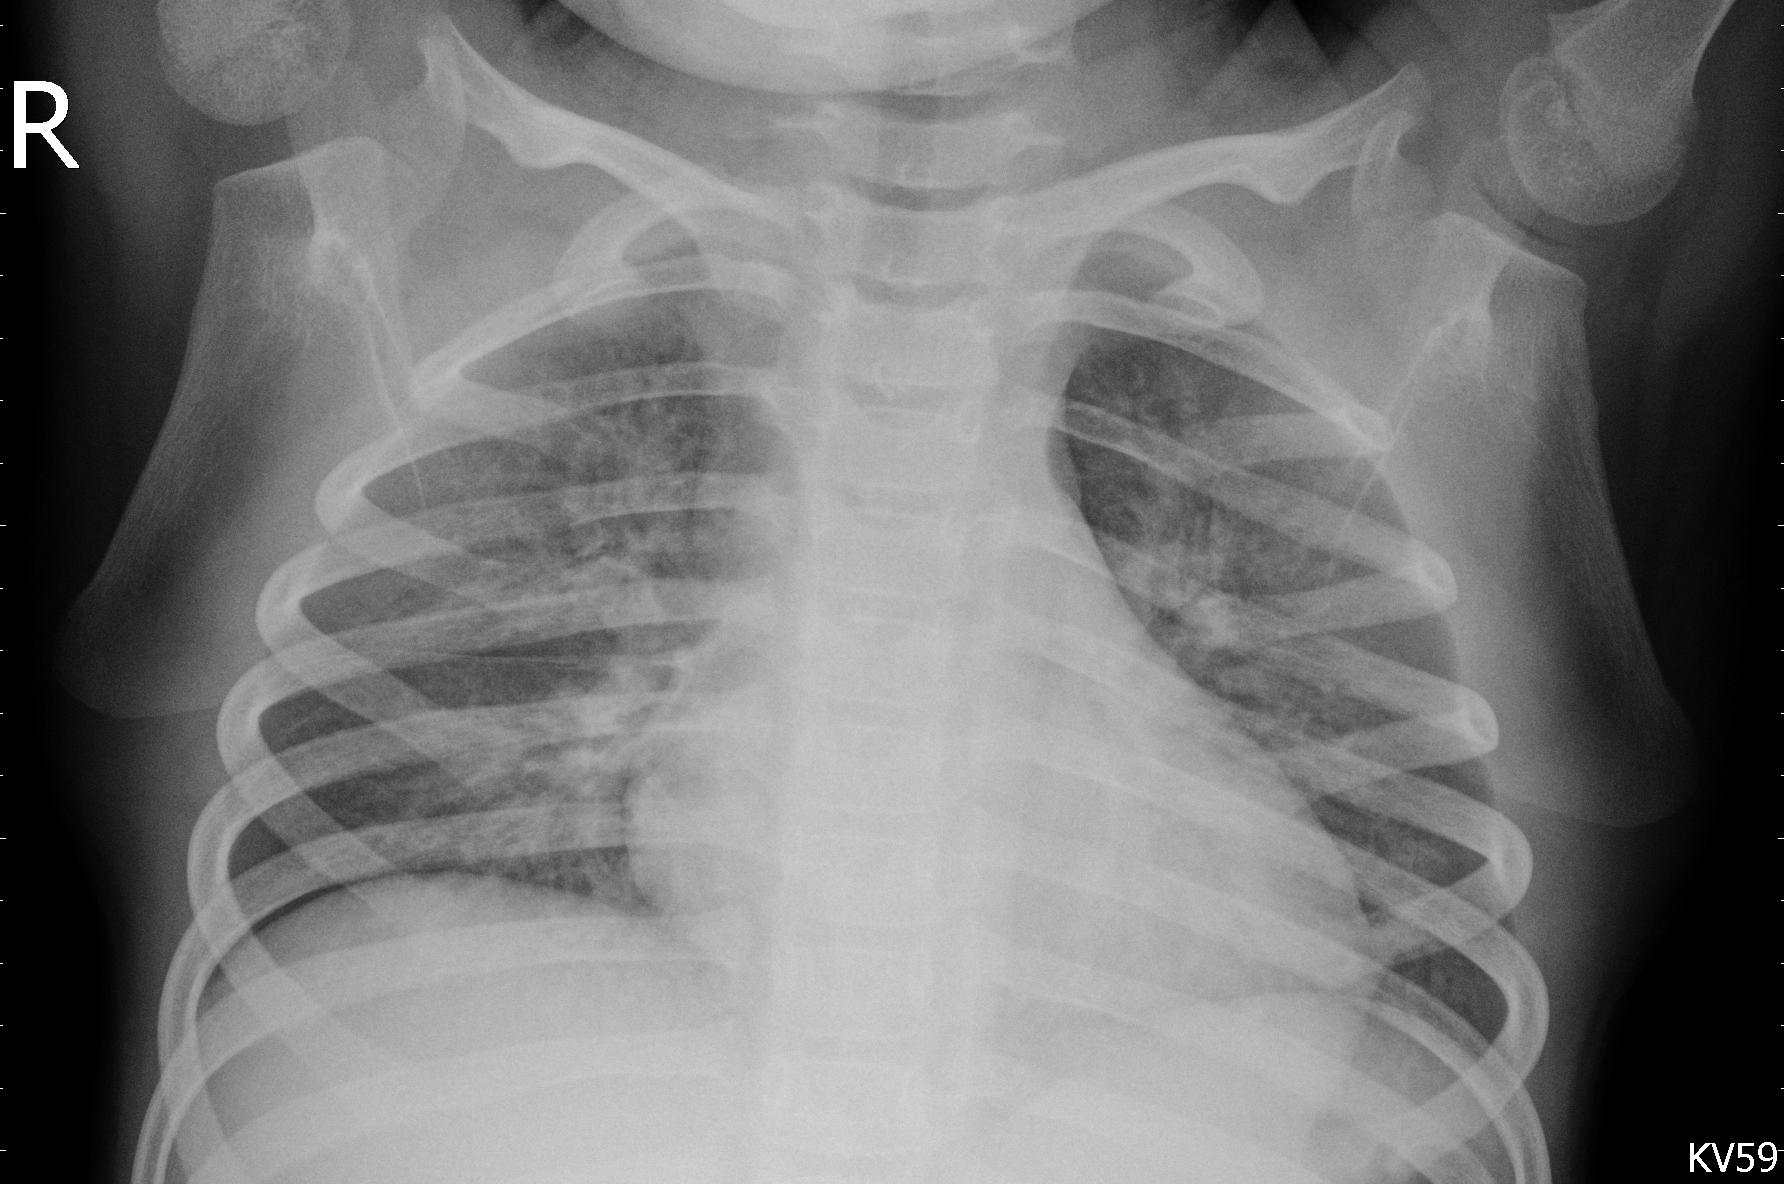
Diagnosis: PNEUMONIA